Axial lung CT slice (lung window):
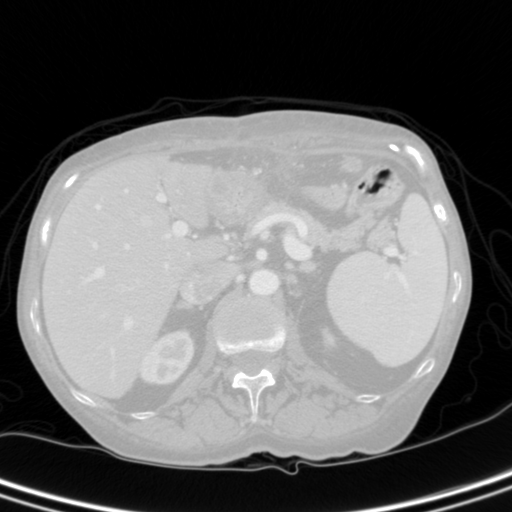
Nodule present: no